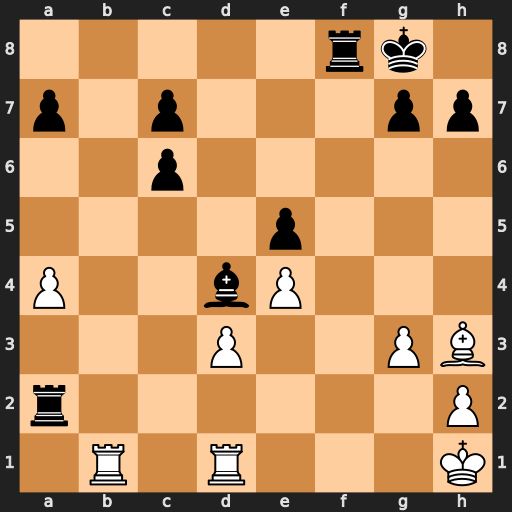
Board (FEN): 5rk1/p1p3pp/2p5/4p3/P2bP3/3P2PB/r6P/1R1R3K
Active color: w
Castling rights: -
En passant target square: -
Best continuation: Be6+ Kh8 Bxa2